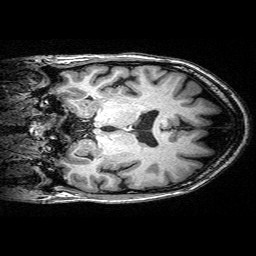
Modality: T1w
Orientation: coronal
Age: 57
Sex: female
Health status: ill
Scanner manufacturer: siemens
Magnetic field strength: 3 T
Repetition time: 0.0025 s
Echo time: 0.00336 s